Question:
Hi , I am trying to create an blank app with my custom sized live tiles in the hub page. I know Windows had predefined tiles template ,but i was wondering if i could achieve the same with the existing tiles template or should i create an blank app .
Also if using a blank app ,can anybody tell me an resource where i can create the live tiles like in the image
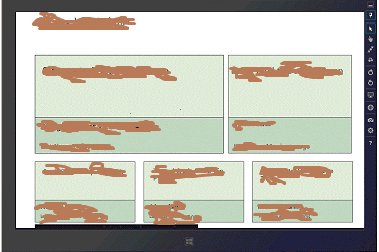
Answer: There are two different concepts here:
- "Tiles" in your application's hub, . For this, you can either start with a predefined templates (like the Grid App in File-->New Project) or start from a Blank App and build your hub with its "tiles" from scratch. In this scenario (tiles in a hub inside your application), there are no constraints on the sizes of the tiles, so you could create something like in your screenshot. - Tiles . Your application will be represented by a tile on the start menu. The concept of "live tiles" is dynamically changing the content in that tile in the start menu. For that, you have to use the <URL>.